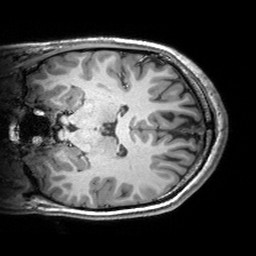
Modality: T1w
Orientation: coronal
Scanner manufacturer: siemens
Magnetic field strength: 3 T
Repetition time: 2.53 s
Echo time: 0.00299 s